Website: bh-photo
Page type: payment
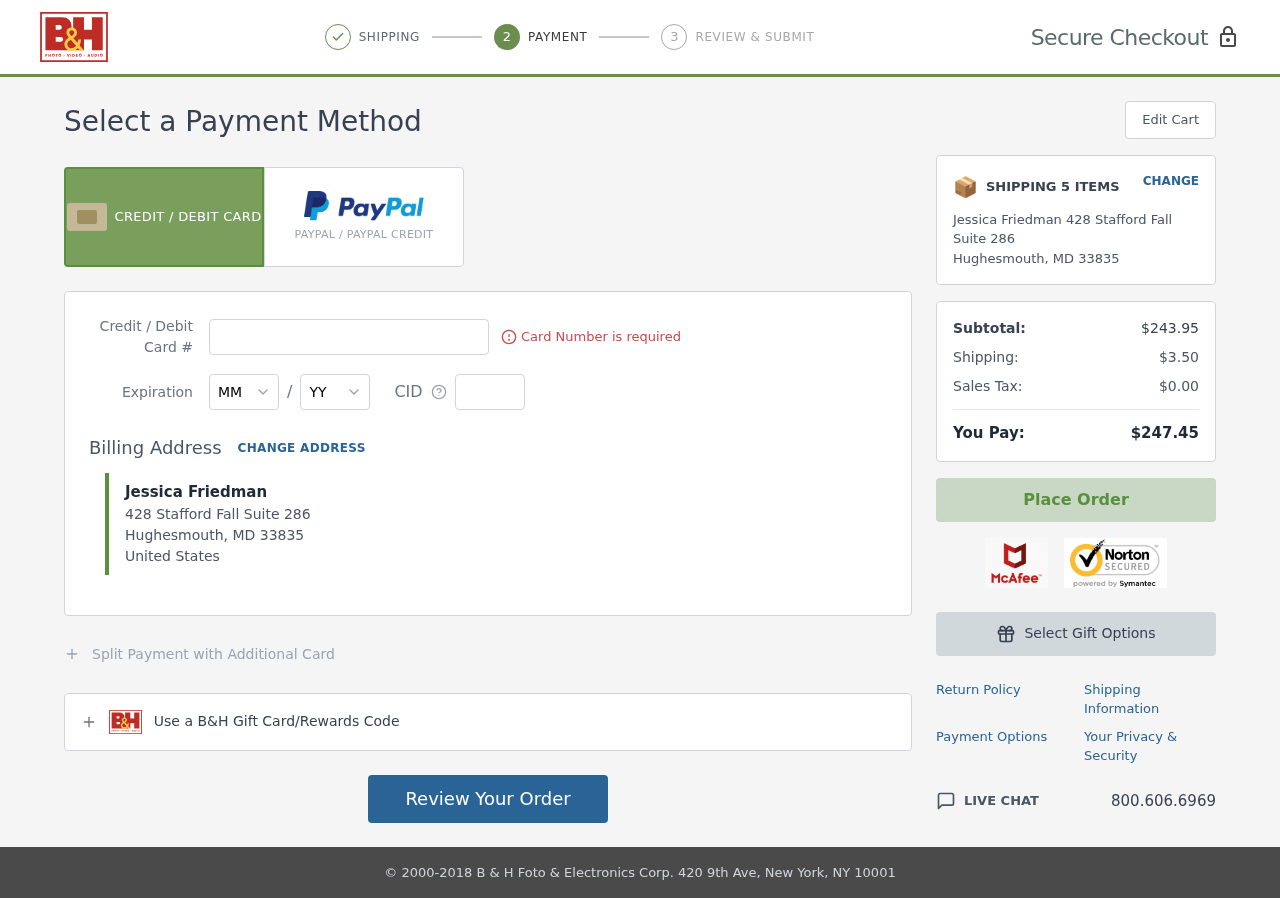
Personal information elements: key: PII_CARD_CVV
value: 325
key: PII_CARD_EXPIRY_MONTH
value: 07
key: PII_CARD_EXPIRY_YEAR
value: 30
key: PII_CARD_NUMBER
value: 4195 5981 9968 4259
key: PII_CITY
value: Hughesmouth
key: PII_COUNTRY
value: United States
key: PII_FULLNAME
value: Jessica Friedman
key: PII_POSTCODE
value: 33835
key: PII_STATE_ABBR
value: MD
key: PII_STREET
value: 428 Stafford Fall Suite 286
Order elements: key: ORDER_NUM_ITEMS
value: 5
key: ORDER_SUBTOTAL
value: $243.95
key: ORDER_SHIPPING_COST
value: $3.50
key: ORDER_TAX
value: $0.00
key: ORDER_TOTAL
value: $247.45